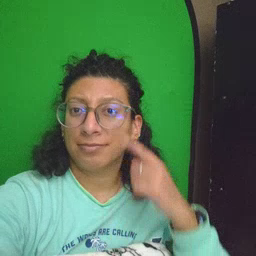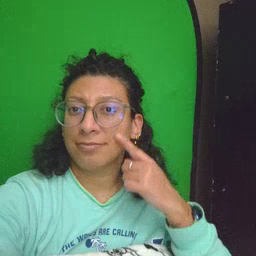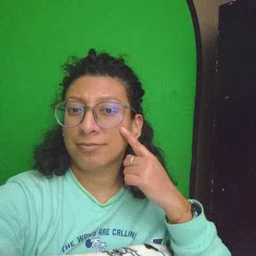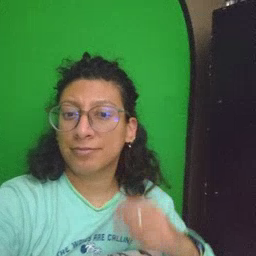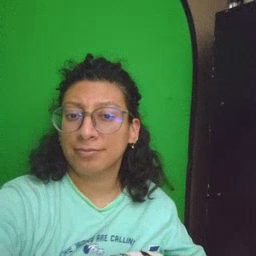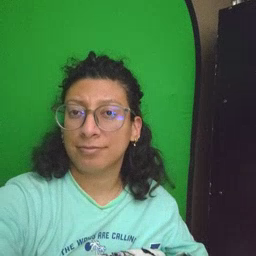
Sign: cheek